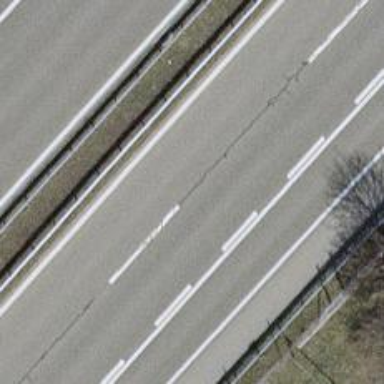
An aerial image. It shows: Asphalt motorway.